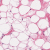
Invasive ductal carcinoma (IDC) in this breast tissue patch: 0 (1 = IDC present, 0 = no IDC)